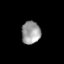
Tissue: lung
Cell type: Epithelial cells
Senescence score: 0.2127
Nuclear area (px): 422
Mean DAPI intensity: 155.166